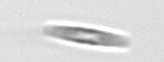
Label: pennate